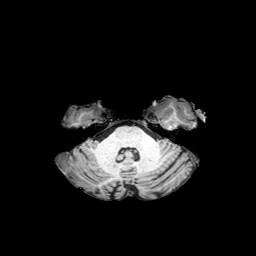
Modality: T1w
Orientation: coronal
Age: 60
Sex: female
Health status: healthy